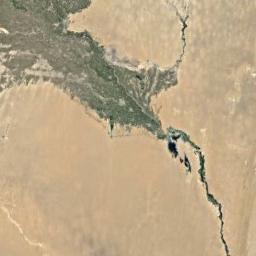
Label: desert